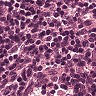
Metastatic tissue present: no